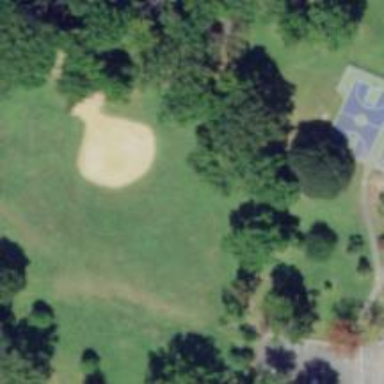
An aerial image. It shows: Baseball pitch for leisure and sports activities.